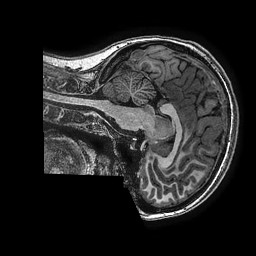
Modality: T1w
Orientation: sagittal
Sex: female
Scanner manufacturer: ge
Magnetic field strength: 3 T
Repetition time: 0.007644 s
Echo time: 0.003468 s